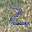
Label: 2